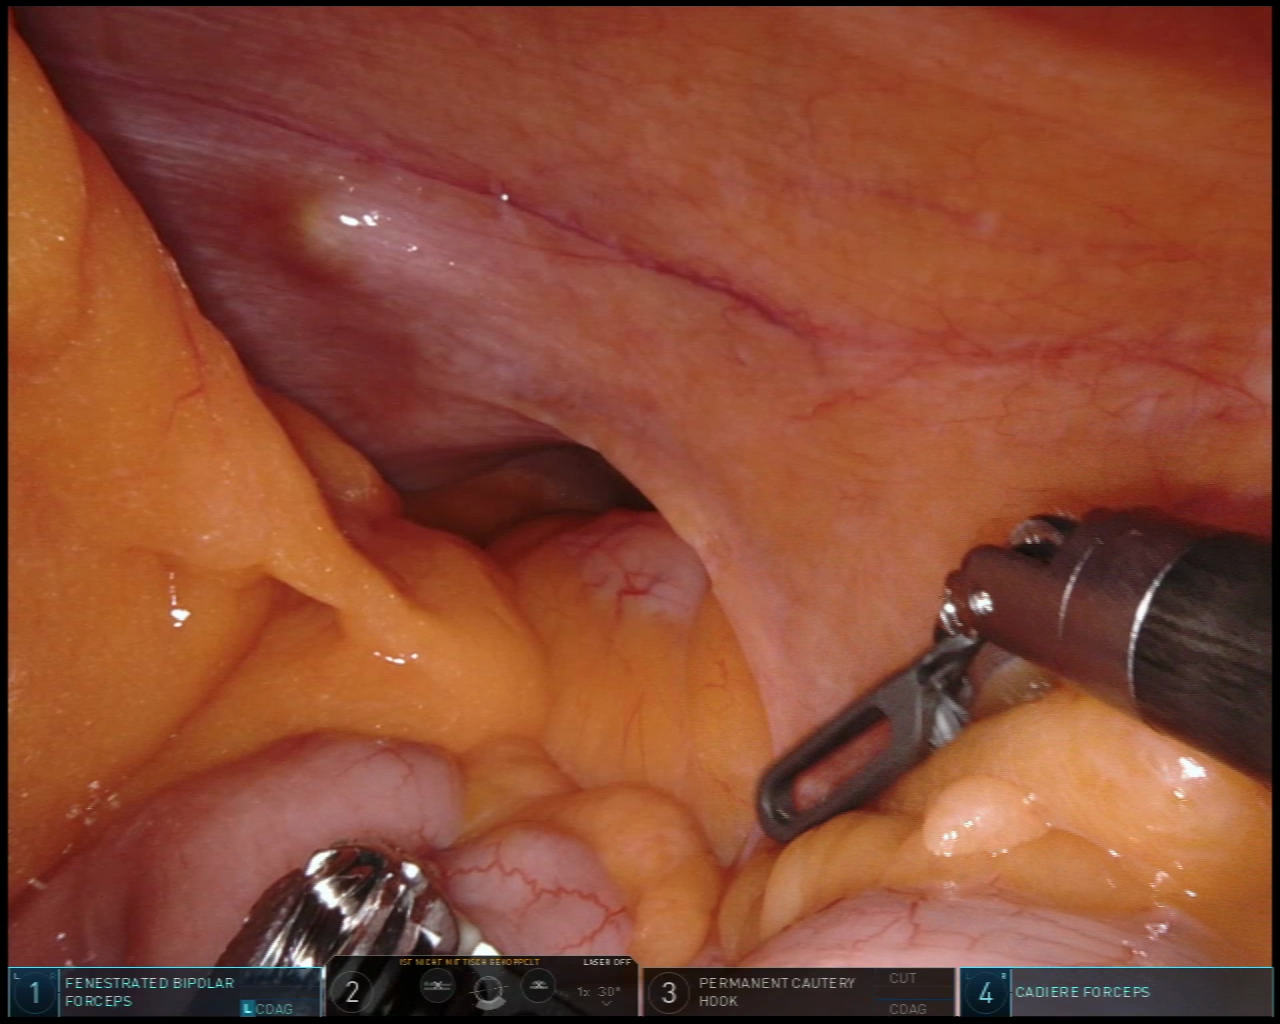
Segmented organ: abdominal_wall
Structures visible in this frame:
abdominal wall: yes
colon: yes
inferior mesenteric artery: no
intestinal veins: no
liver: no
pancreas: no
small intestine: yes
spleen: no
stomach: no
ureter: no
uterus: no
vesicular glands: no